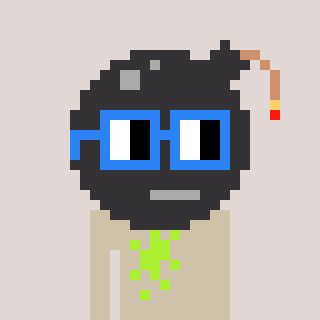
a pixel art character with square blue glasses, a bomb-shaped head and a bege-colored body on a warm background